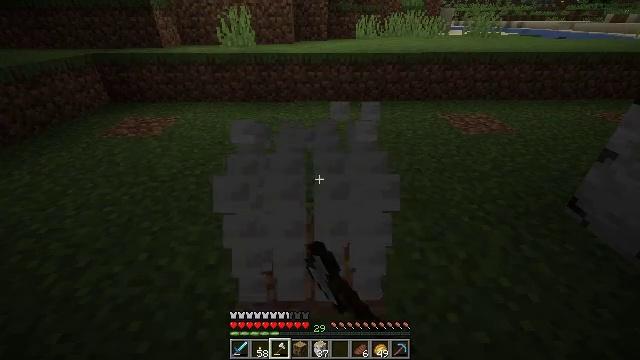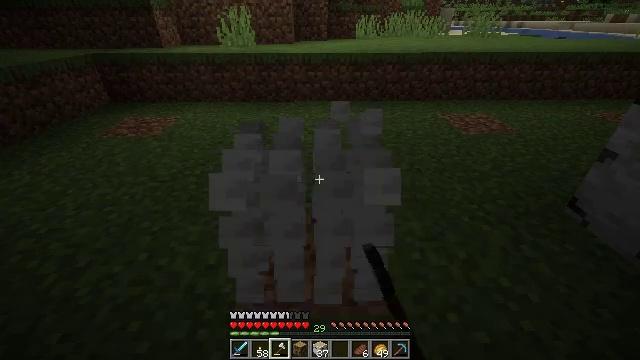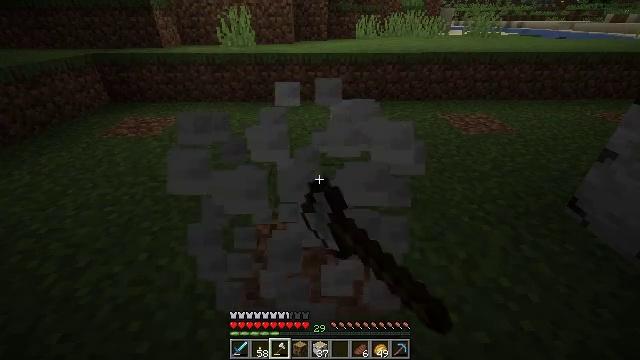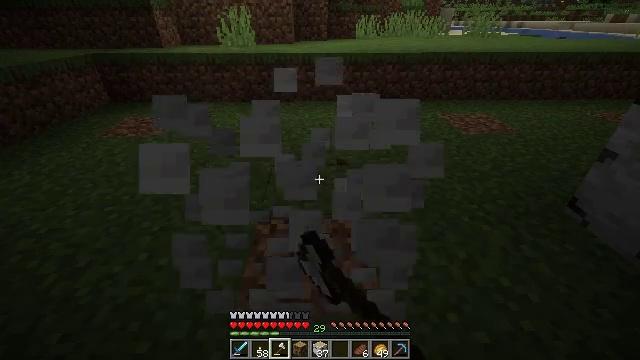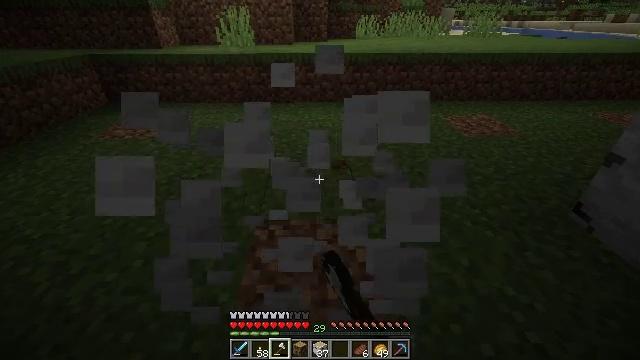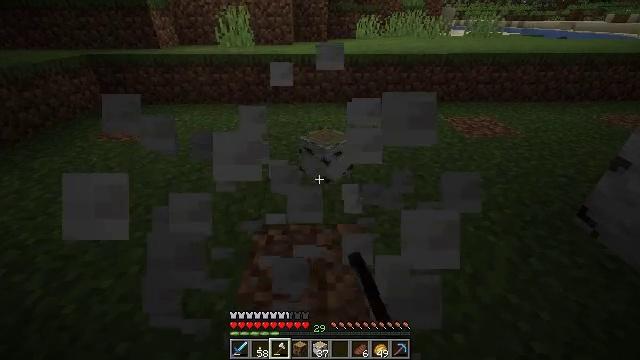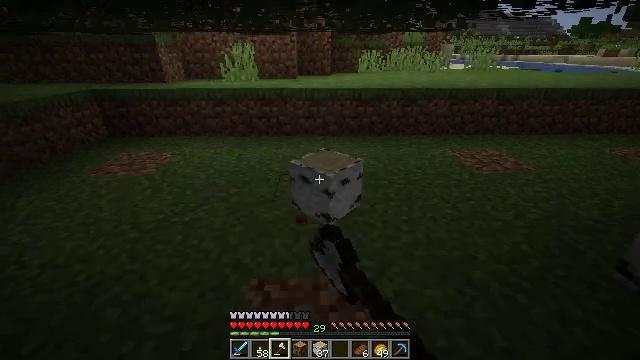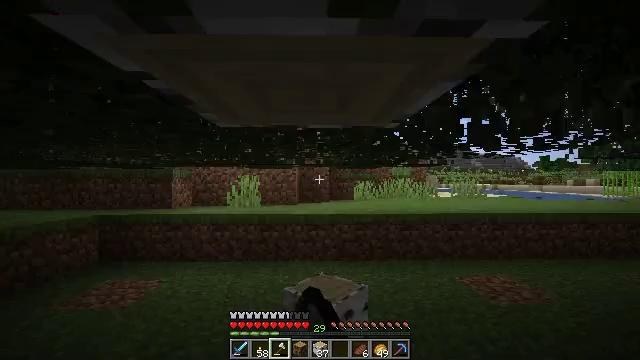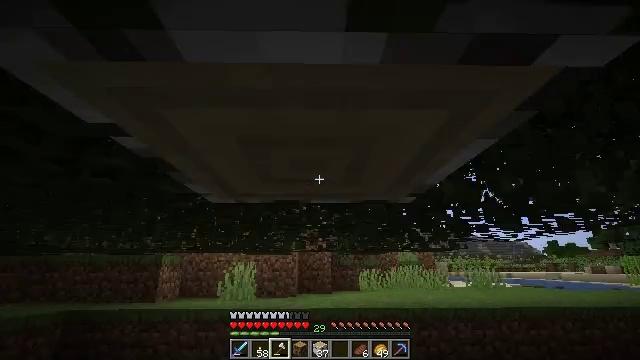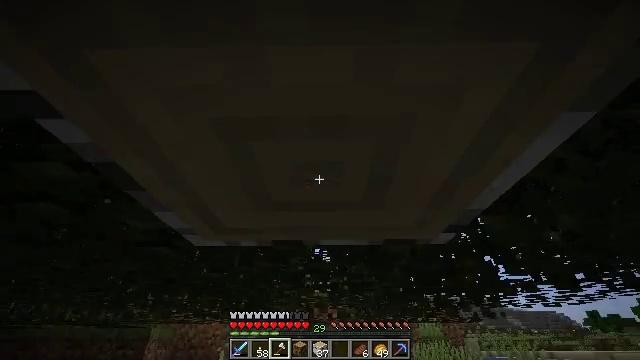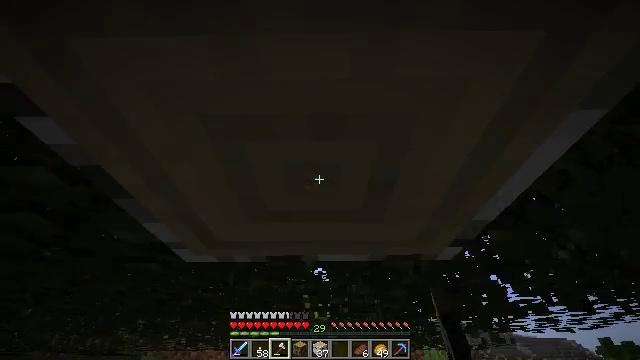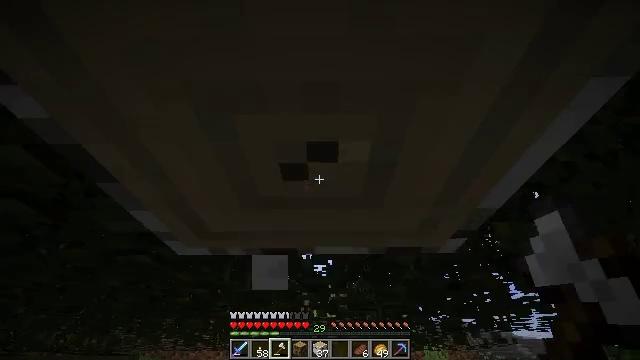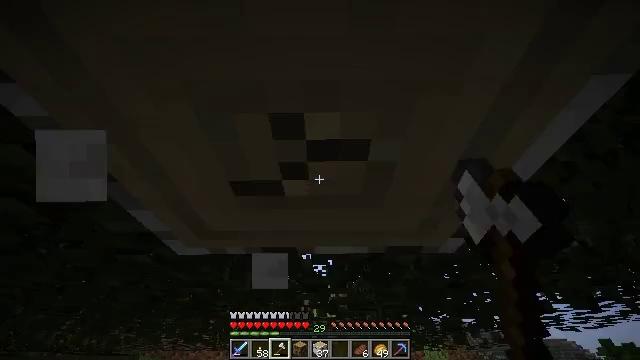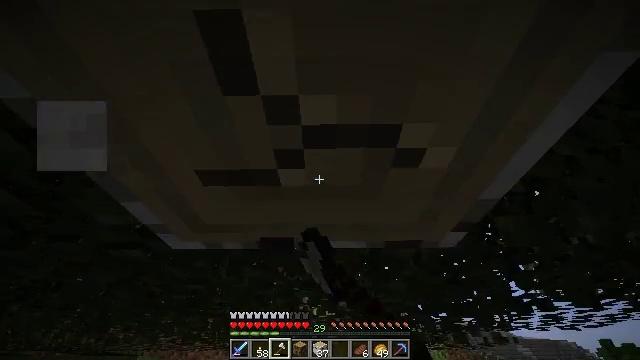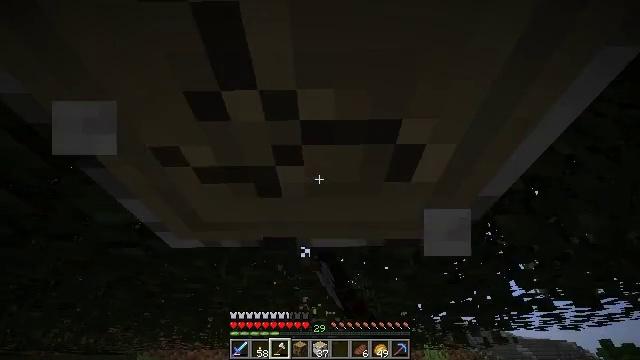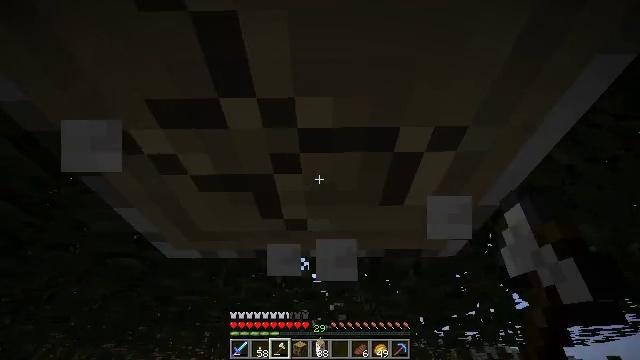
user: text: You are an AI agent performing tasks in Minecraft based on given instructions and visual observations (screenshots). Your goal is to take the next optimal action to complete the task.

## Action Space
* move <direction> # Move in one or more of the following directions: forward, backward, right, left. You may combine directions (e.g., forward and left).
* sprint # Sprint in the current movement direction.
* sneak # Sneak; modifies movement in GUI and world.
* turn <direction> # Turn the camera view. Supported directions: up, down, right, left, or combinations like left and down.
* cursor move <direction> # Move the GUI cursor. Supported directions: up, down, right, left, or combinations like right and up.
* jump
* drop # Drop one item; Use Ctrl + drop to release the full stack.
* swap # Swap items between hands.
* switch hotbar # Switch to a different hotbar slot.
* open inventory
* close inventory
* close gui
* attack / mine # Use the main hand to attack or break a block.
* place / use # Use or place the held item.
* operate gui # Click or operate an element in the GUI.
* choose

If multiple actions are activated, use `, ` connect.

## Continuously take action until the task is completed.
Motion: motion action
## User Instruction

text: Use your axe to get birch logs.
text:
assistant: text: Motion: attack / mine
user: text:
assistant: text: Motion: attack / mine
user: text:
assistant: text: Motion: attack / mine
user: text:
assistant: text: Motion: move forward, attack / mine
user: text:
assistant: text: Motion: move forward, attack / mine
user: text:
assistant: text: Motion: move forward, turn up
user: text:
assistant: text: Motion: move forward, turn up
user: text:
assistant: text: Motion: move forward, turn up
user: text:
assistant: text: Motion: turn left and up
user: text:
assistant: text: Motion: turn up
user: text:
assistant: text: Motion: attack / mine
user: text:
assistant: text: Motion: attack / mine
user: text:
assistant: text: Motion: attack / mine
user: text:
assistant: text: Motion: attack / mine
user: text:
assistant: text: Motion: turn up, attack / mine
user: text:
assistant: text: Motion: turn up, attack / mine
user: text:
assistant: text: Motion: turn right and up, attack / mine
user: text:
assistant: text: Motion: turn up, attack / mine
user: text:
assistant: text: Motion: turn up, attack / mine
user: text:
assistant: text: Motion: turn up, attack / mine
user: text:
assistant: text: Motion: turn up, attack / mine
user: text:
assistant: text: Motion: attack / mine
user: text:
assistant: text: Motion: attack / mine
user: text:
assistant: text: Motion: attack / mine
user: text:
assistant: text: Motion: attack / mine
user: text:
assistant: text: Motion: attack / mine
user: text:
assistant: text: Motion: attack / mine
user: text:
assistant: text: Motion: attack / mine
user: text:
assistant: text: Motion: attack / mine
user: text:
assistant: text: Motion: attack / mine